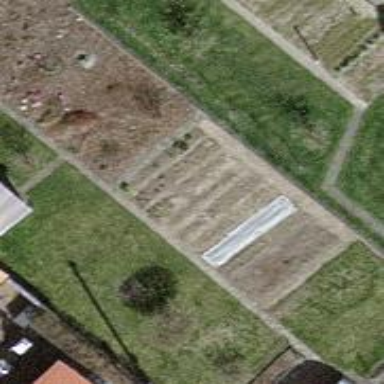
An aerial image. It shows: Vegetable garden in the leisure land.